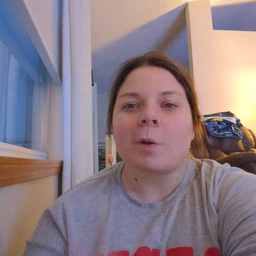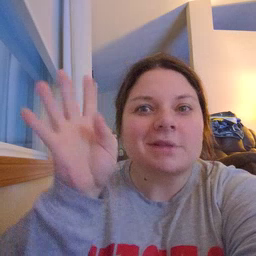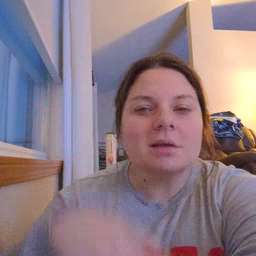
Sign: pretend